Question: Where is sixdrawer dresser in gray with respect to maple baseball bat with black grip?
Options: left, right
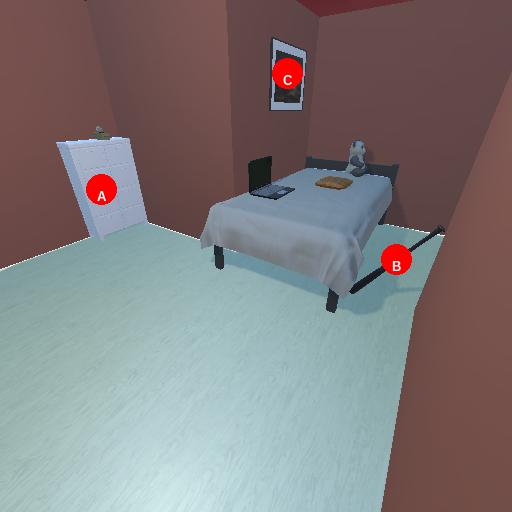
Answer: left